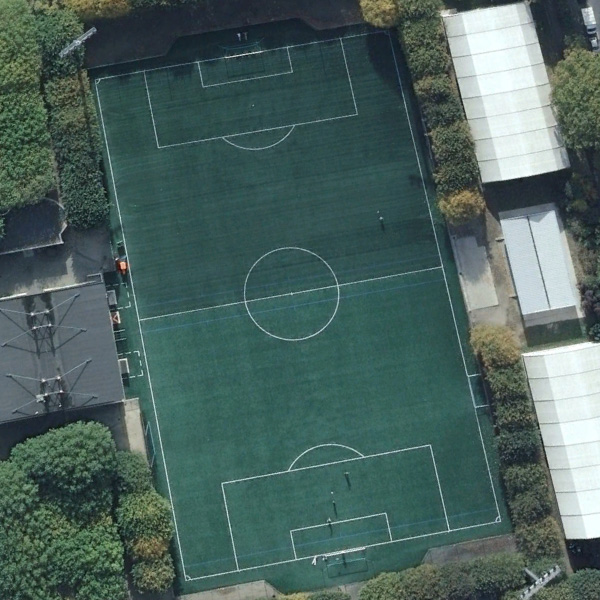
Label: Playground